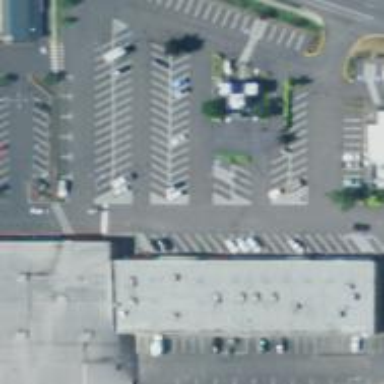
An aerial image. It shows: Parking space is available.